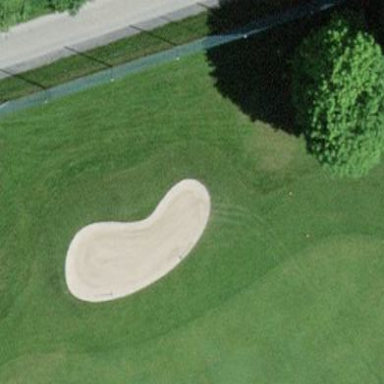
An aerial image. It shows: Golf bunker filled with sandy terrain.